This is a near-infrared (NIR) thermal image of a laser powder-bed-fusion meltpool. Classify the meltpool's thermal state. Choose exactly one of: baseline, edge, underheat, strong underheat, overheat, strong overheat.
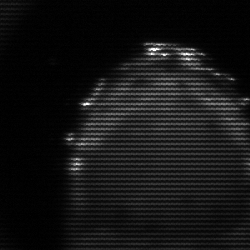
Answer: edge